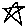
Label: star